Question: I have a RadioButtnList. I want change body background color based on radio button value.
for example change color of background circle to red!

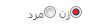
Answer: After user has made selection and depending on the selected value, you would use css to change the appearance of your page.
To learn about how to use the 'RadioButtonList' control as well as determine selected values, check out this link: <URL>.
To learn about changing background colors using CSS, check out this link: <URL>.
For additional CSS information, check out <URL>.
This assumes you want the page to be red:
'''
html, body{
background-color: #FF0000;
}
'''
If you really mean to change the 'circle' of the radio button as your recent comment suggests, then you cannot change it. Radio buttons are native controls. What you should do instead is to make your own radiobutton-like control using an image for its selected and non-selected states.
Here's a useful link (includes source code) that I think will get you moving: <URL>, though you might find a good jQuery solution as well.
Good luck!